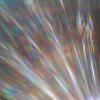
Label: sunburn